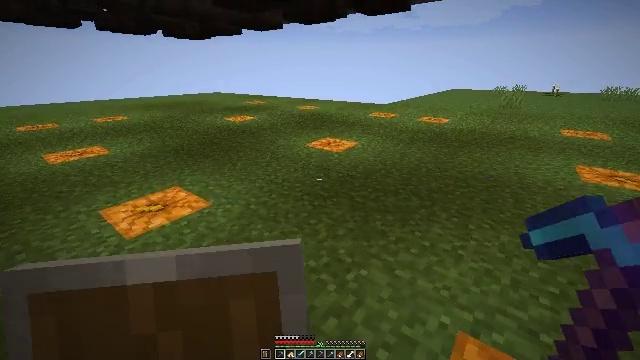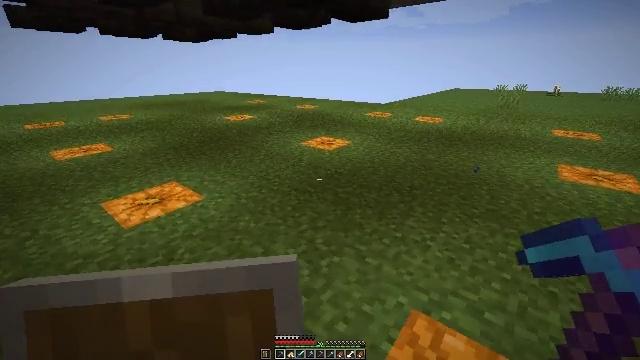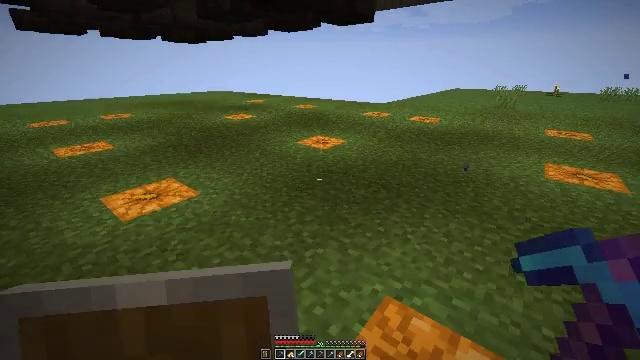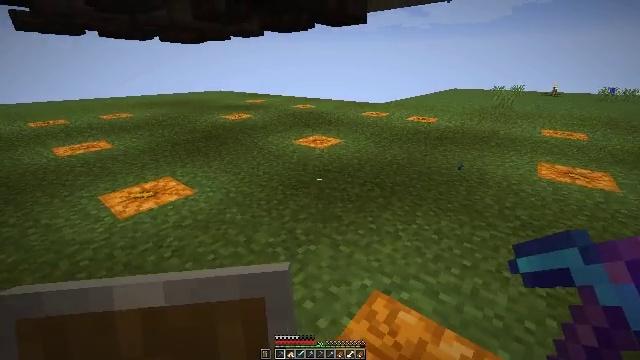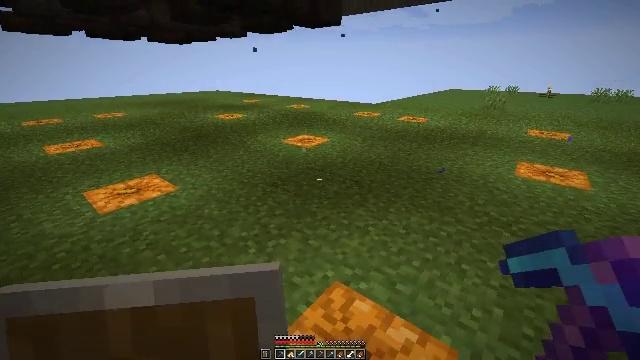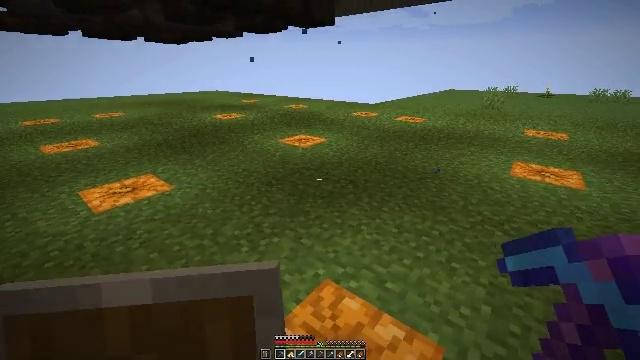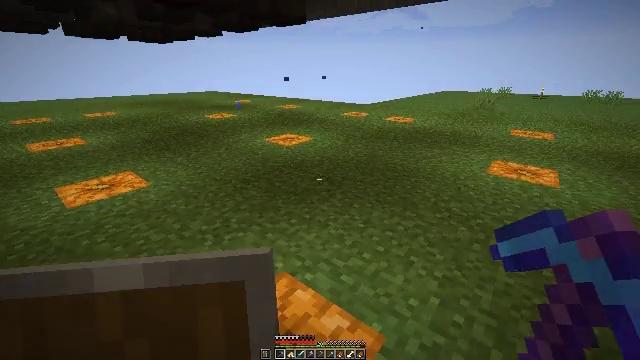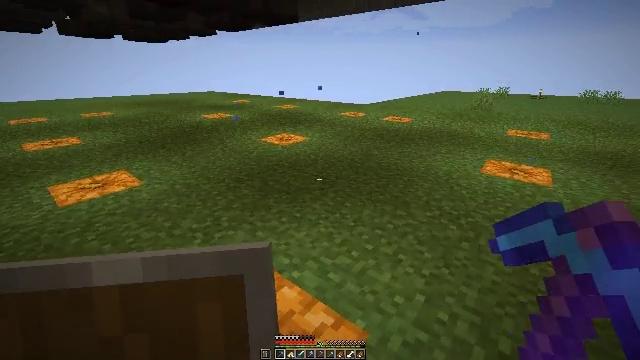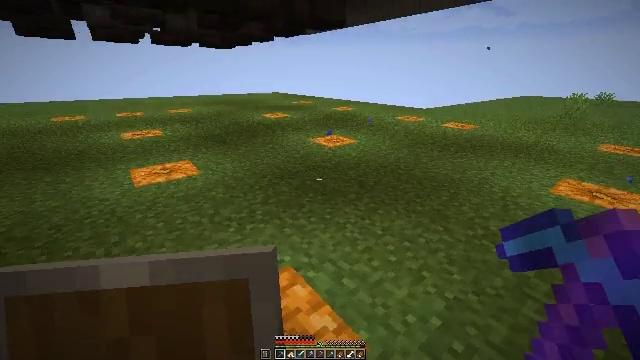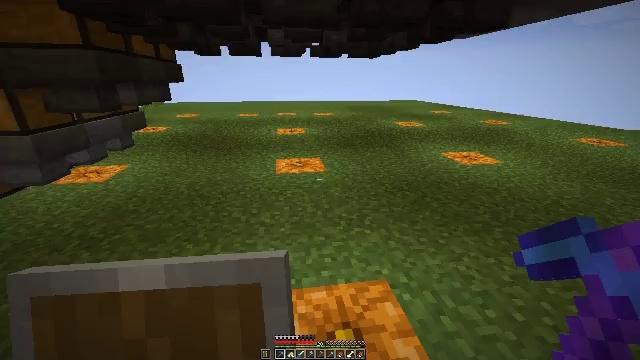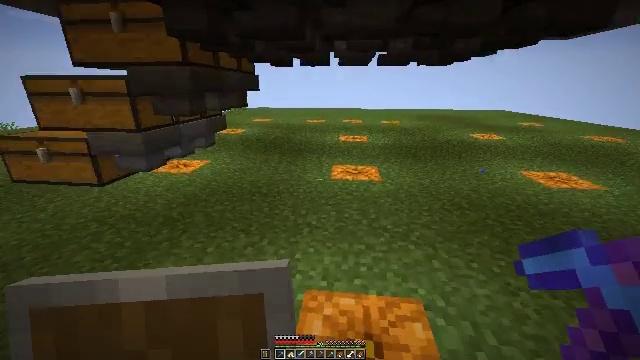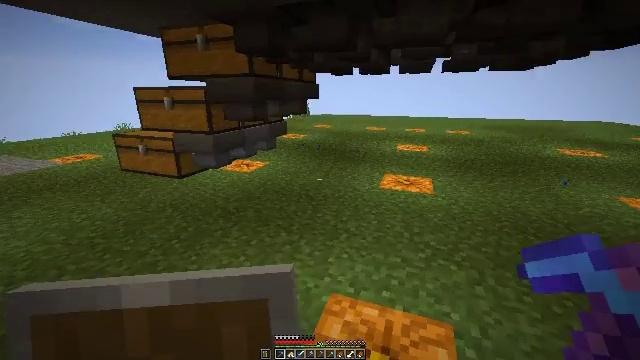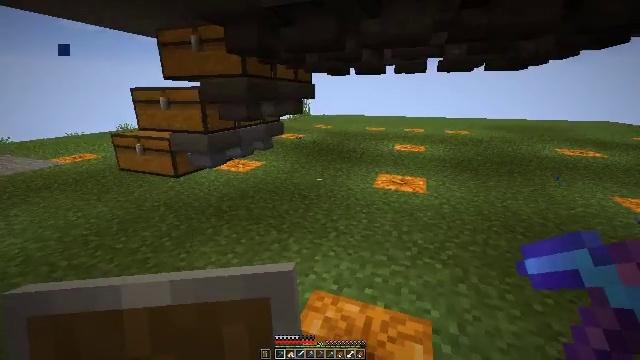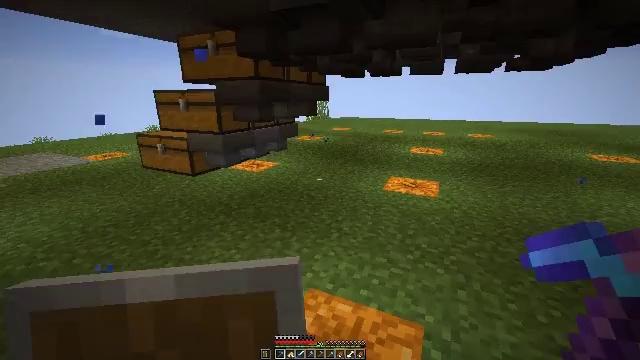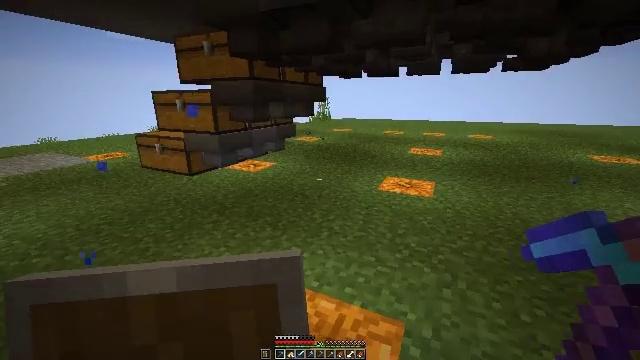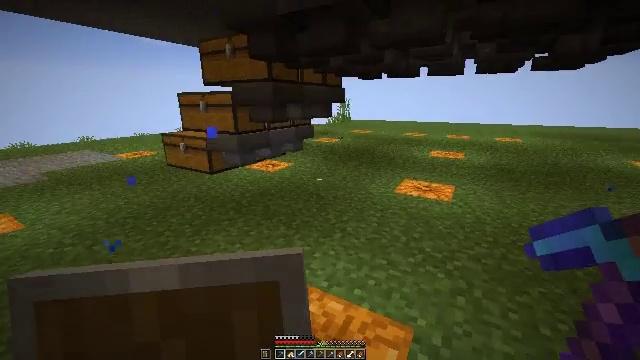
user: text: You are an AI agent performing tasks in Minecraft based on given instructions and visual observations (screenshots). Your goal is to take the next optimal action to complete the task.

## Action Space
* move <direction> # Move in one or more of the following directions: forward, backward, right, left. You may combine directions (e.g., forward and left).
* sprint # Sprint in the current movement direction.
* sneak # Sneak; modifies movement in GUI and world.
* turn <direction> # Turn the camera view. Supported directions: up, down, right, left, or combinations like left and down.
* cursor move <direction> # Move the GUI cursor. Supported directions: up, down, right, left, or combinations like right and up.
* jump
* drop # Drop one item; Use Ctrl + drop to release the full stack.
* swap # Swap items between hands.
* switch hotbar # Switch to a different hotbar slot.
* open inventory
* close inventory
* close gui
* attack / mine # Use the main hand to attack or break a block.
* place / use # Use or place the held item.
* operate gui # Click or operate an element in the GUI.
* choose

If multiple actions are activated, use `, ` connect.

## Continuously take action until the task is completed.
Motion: motion action
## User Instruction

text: Retrieve items from the blue shulker box by mining it.
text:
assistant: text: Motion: move back and move right
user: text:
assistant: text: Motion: move back and move right
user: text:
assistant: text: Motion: move right
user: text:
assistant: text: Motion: move right
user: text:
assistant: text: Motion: move right
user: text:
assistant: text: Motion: move right
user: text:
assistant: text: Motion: move right
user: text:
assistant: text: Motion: move right, turn left
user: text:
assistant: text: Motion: move right, turn left and up
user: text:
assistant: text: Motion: move right, turn left and up
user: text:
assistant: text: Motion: move right, turn left and up
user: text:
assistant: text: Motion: move right
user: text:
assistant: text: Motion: move right, turn left
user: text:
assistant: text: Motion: move right
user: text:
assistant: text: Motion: move forward and move right, turn left
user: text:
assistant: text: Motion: move forward and move right, turn left
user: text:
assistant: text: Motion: move forward and move right, turn left
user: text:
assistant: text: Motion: move forward and move right, turn left
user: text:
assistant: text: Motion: move forward and move right, turn left
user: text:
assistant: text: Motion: move forward and move right, turn left
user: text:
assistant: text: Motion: move forward and move right, turn left
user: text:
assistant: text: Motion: move forward
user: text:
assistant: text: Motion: move forward, turn left
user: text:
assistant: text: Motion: move forward and move left, turn left
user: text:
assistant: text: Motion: move forward and move left
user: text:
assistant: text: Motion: move forward and move left, turn left
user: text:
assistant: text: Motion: move forward and move left, turn left
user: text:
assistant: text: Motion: move forward and move left, turn left
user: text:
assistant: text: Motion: move forward and move left, turn left
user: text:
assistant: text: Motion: move forward and move left, turn left